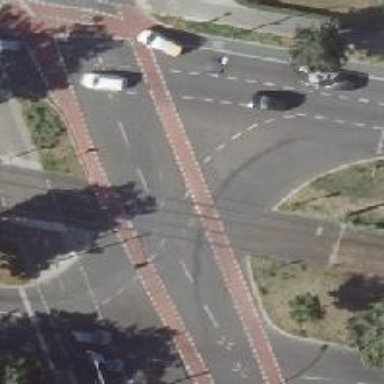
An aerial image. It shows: Tram crossing on the railway.